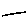
Label: line